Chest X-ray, PA view. Patient: 65 years old, sex M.
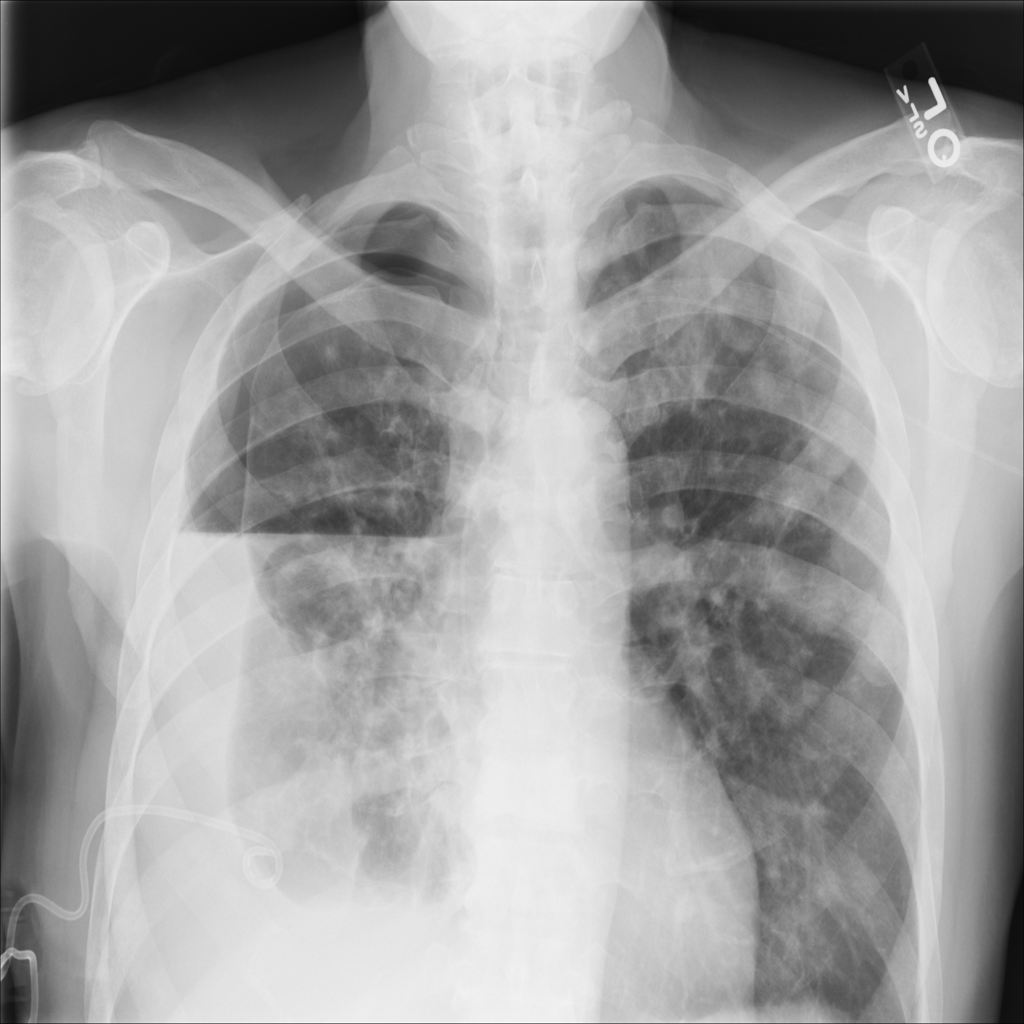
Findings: Effusion, Pneumothorax